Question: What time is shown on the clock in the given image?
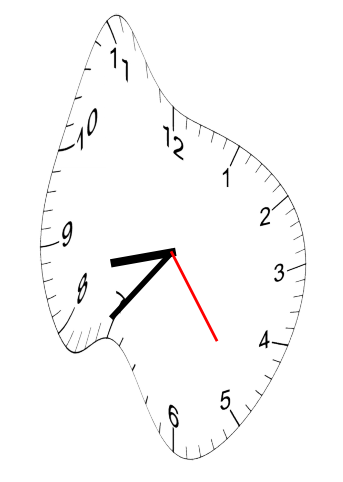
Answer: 08:36:24